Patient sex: M
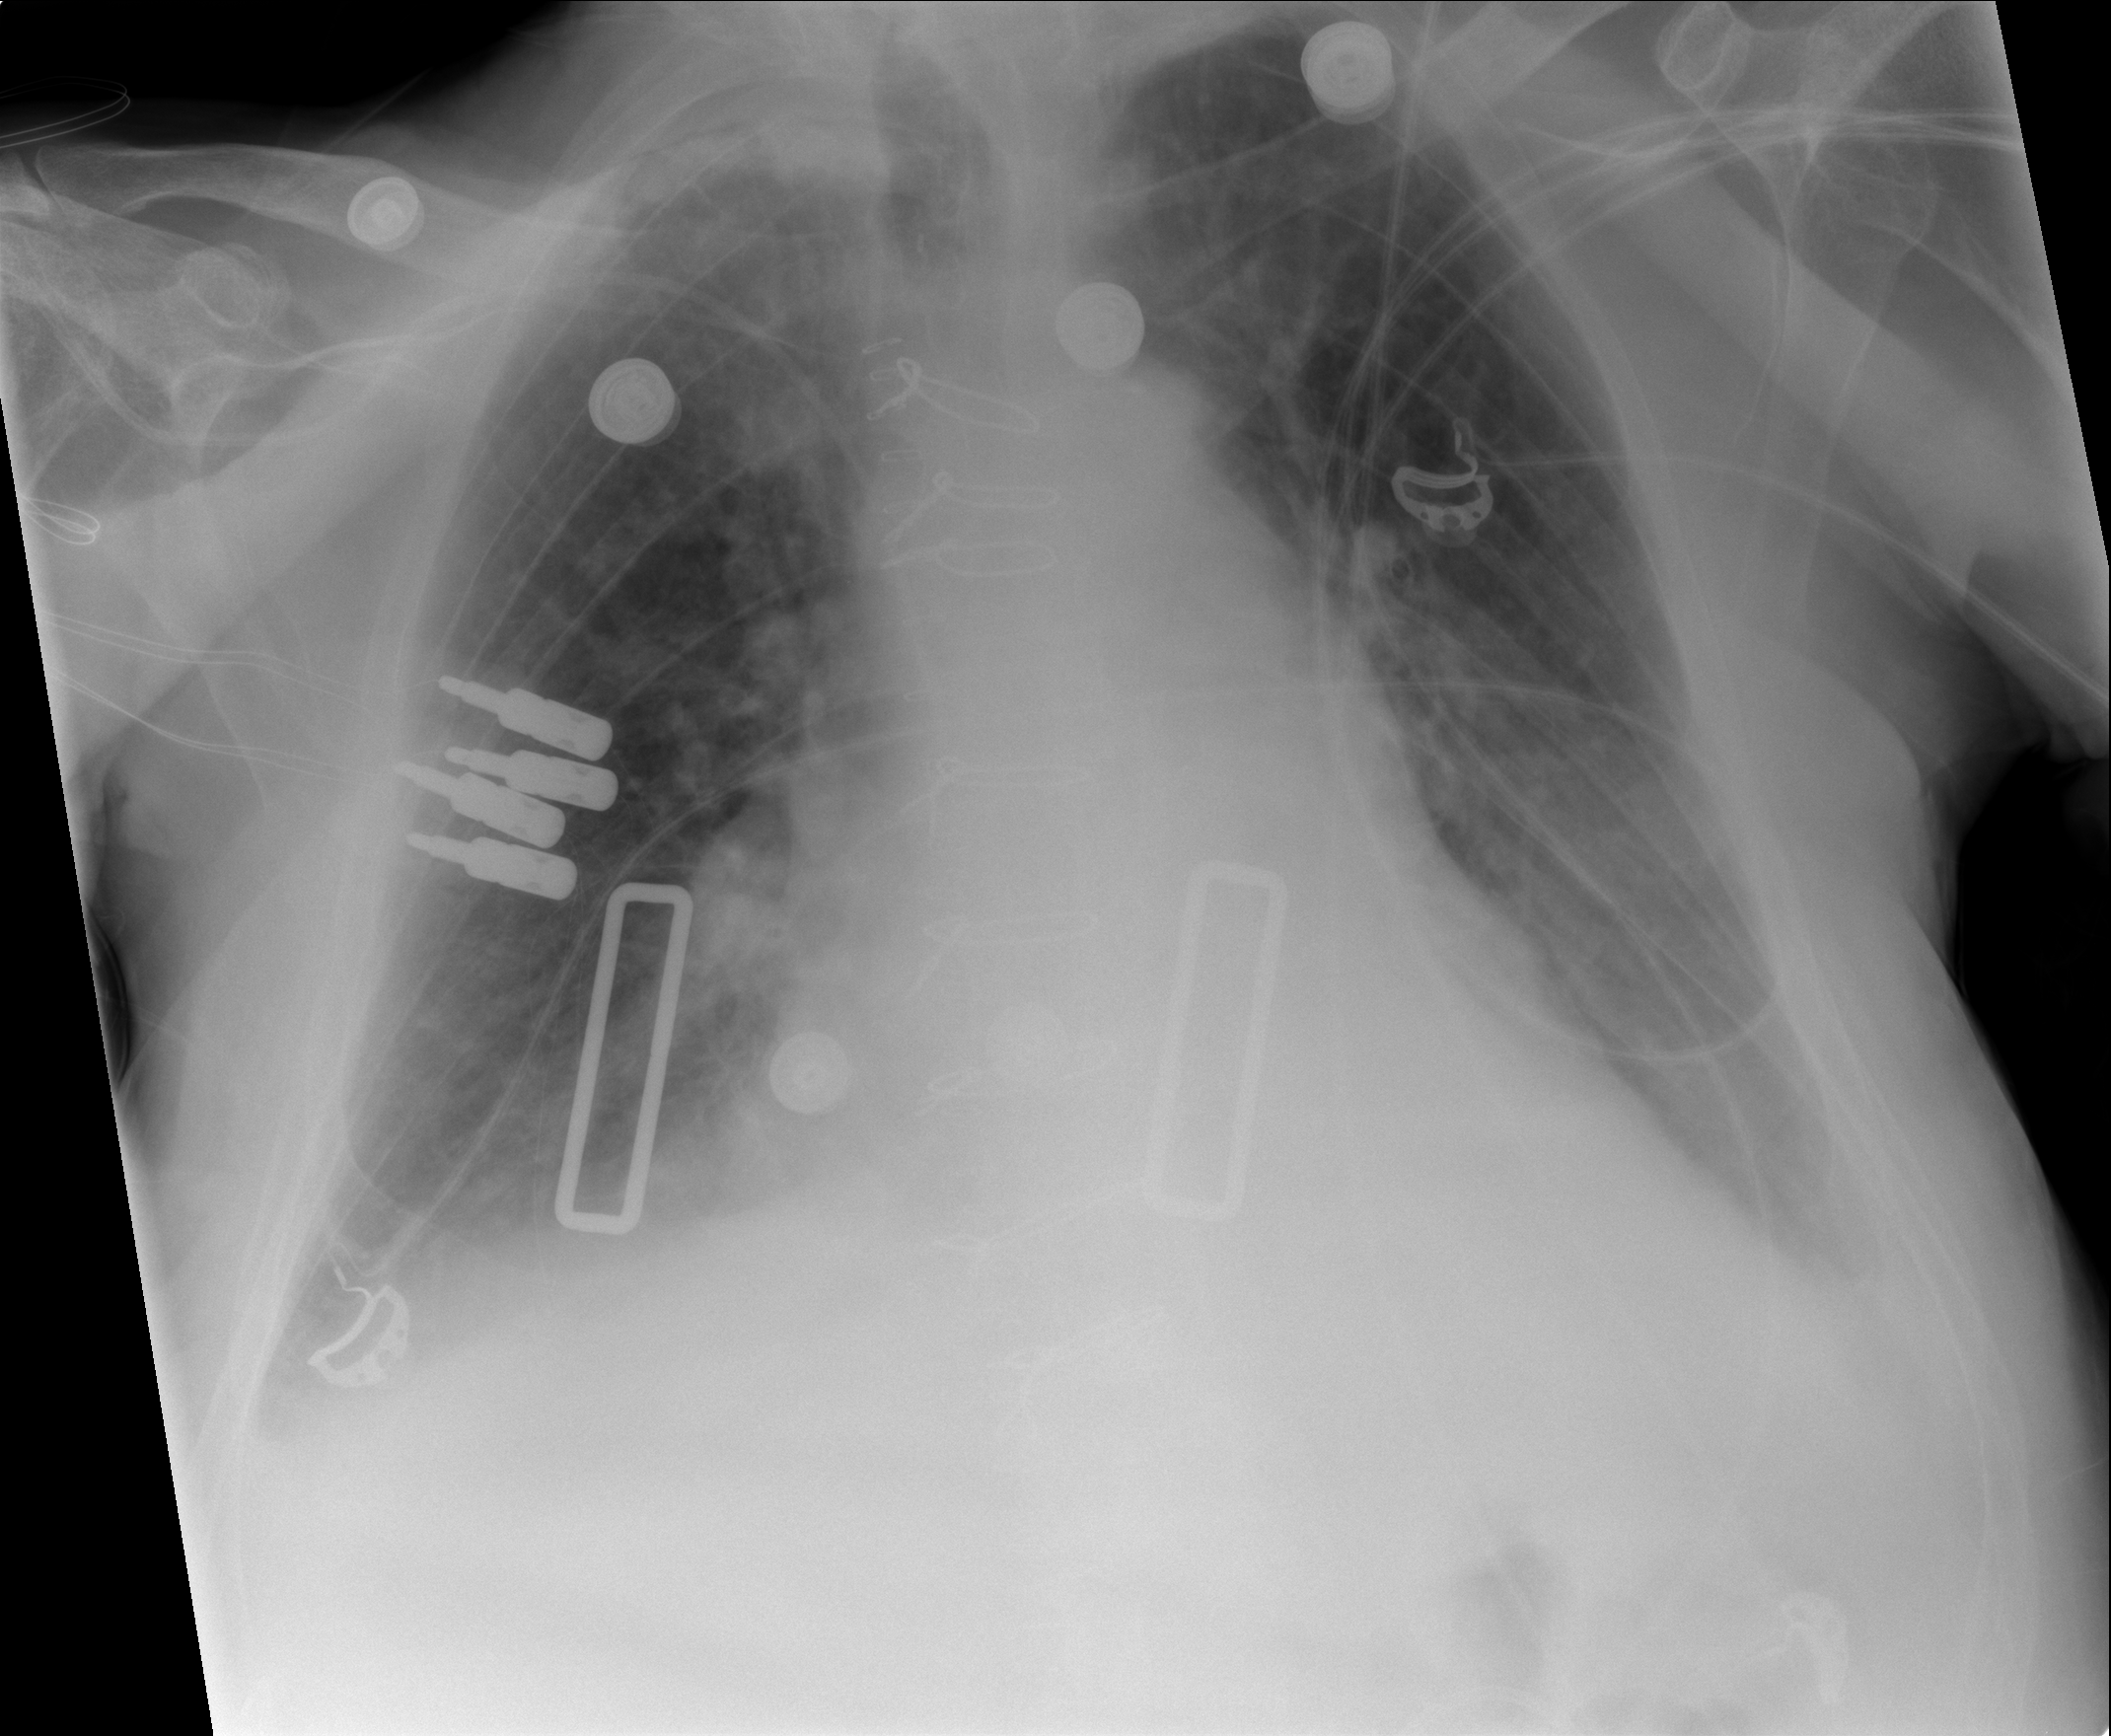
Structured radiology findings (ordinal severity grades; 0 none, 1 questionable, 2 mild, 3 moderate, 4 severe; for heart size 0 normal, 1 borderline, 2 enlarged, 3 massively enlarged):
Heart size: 2
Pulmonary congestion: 2
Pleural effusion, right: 1
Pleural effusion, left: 2
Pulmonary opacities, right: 2
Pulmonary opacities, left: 0
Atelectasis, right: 2
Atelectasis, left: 2